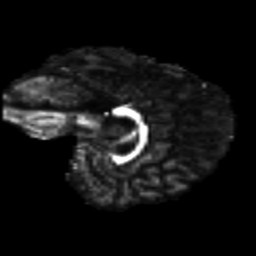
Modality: FA
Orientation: sagittal
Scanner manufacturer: siemens
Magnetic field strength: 3 T
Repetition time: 8.8 s
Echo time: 0.085 s